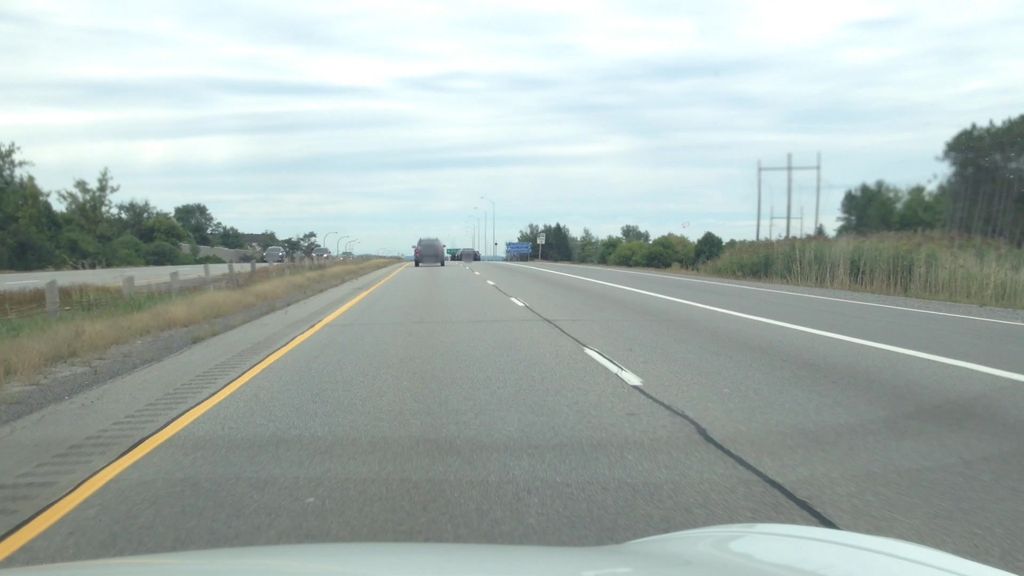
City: ottawa-gatineau